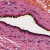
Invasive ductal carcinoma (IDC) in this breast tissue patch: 0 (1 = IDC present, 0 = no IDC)